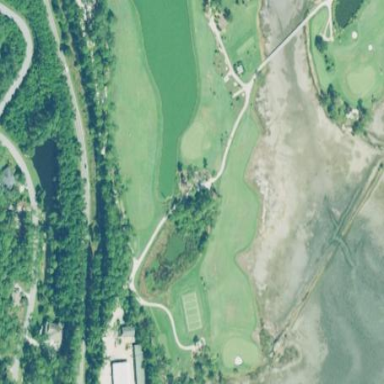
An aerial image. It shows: Rough area on grassy golf course.